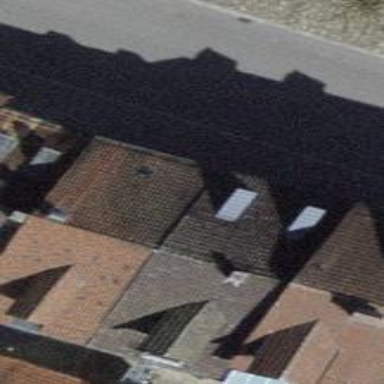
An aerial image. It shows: Building with tiled roof.